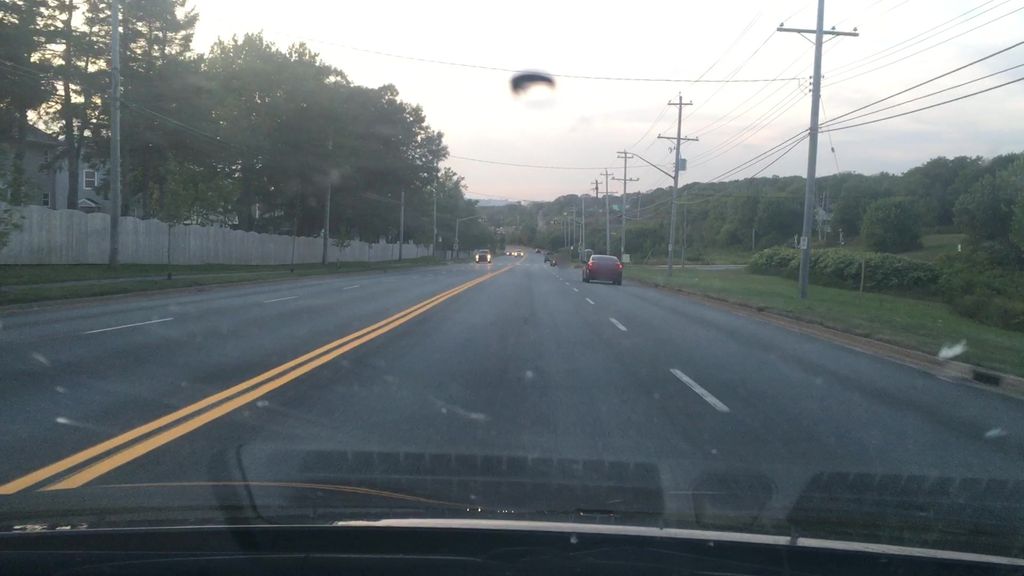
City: halifax